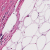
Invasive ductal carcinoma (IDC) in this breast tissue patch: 0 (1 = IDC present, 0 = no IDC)